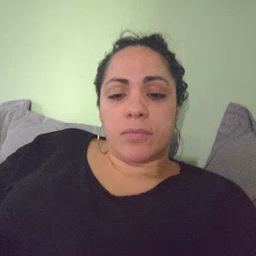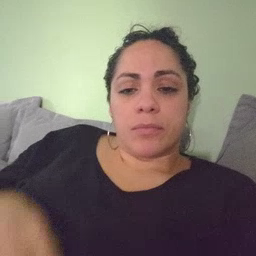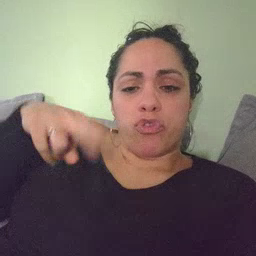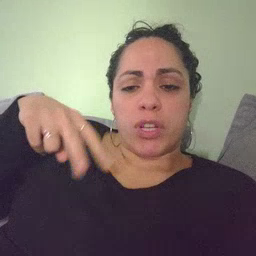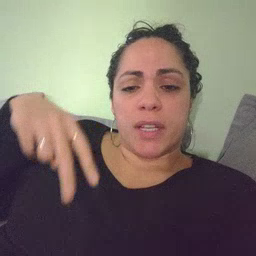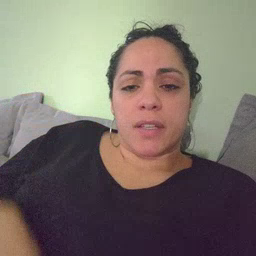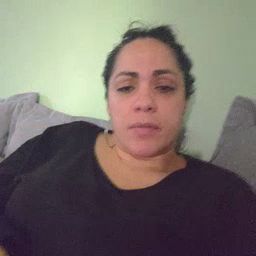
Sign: read